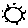
Label: sun